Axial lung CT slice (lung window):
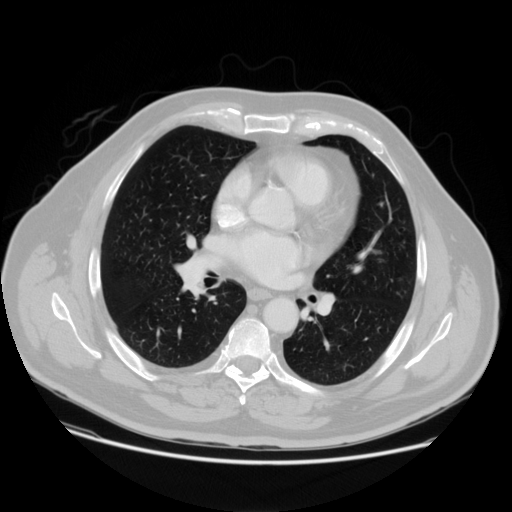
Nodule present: no